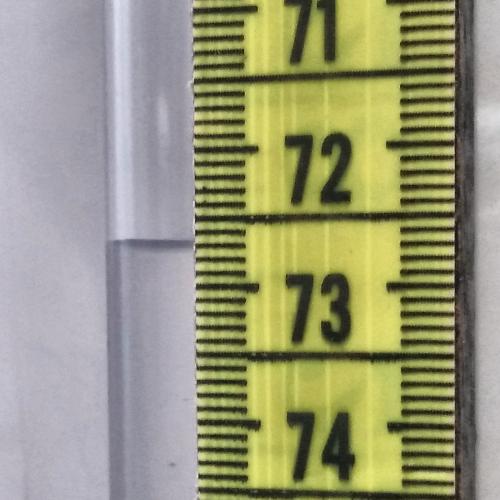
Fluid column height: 72.7 cm